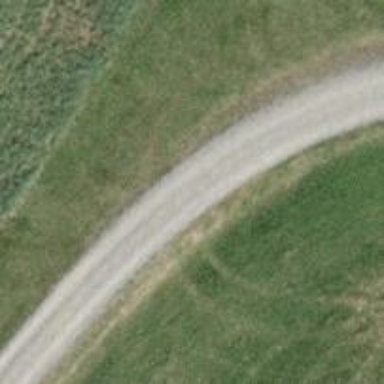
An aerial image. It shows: Compacted track road with grade3 tracktype.